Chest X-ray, PA view. Patient: 24 years old, sex M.
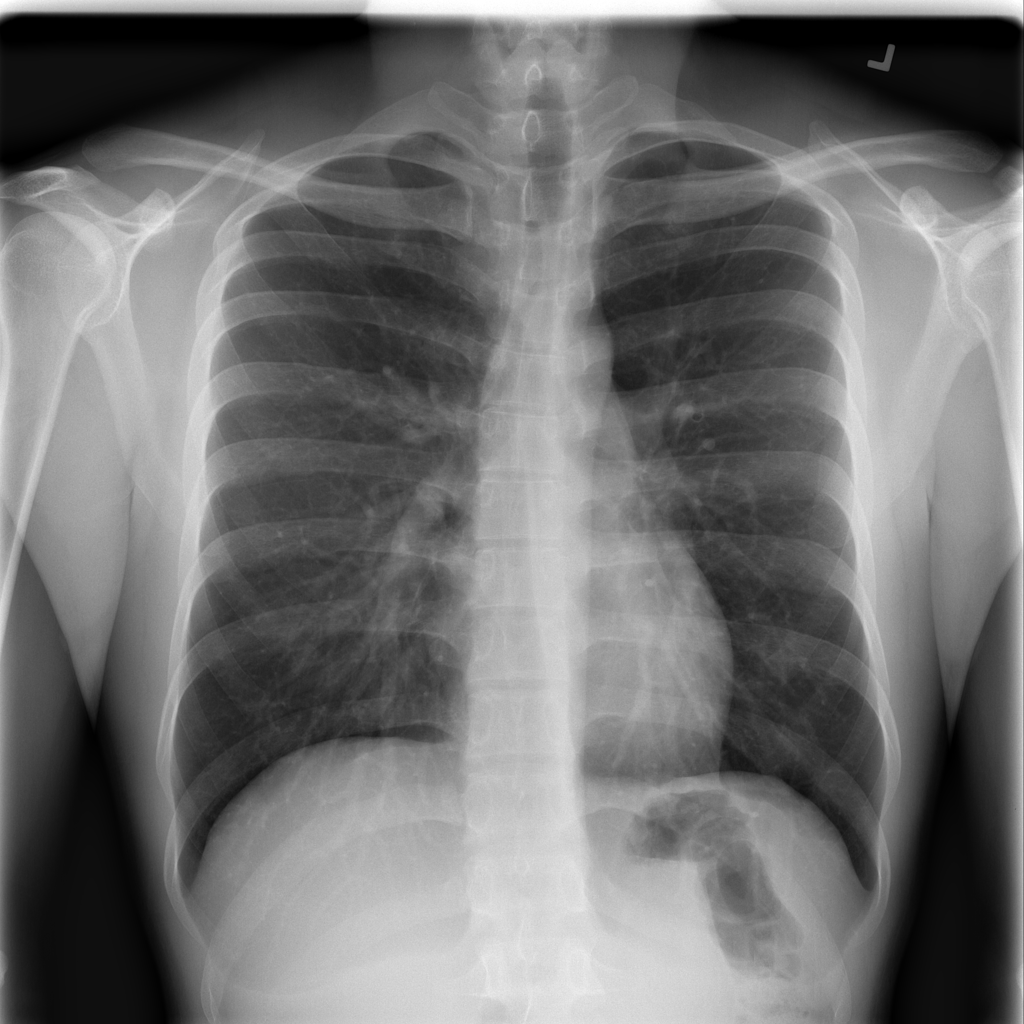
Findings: No Finding